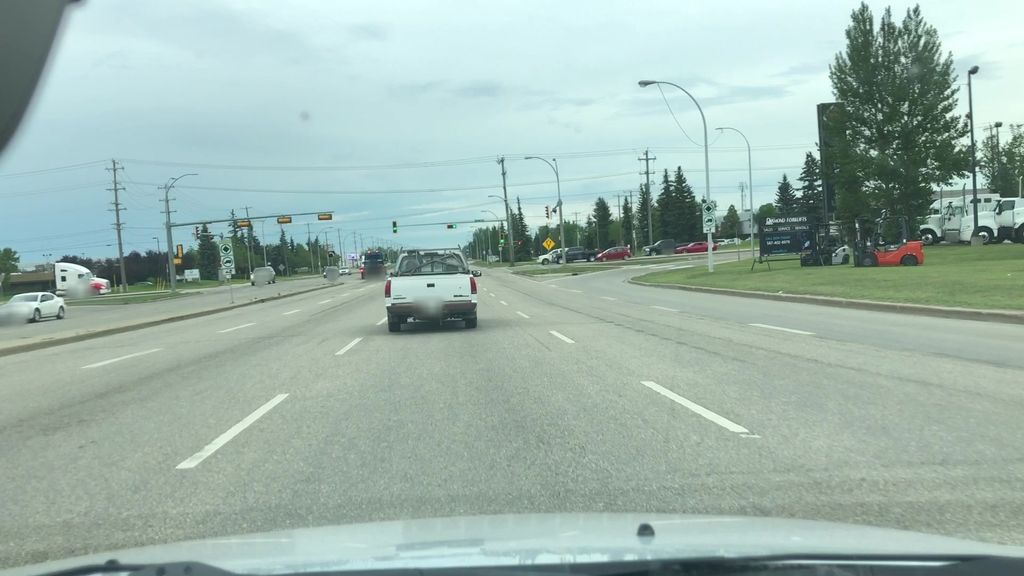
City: edmonton